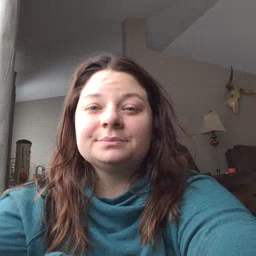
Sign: feet